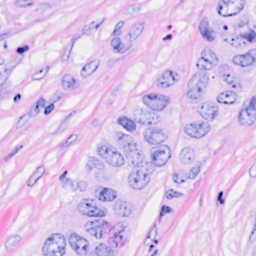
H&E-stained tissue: Breast